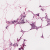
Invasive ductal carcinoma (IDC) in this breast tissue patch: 1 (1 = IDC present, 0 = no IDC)